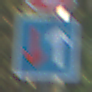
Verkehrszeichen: VorrangVorGegenverkehr
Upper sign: Geschwindigkeit60
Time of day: MorningAfternoon
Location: Outdoor (Nature)
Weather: Clear
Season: NotSpecified
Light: Natural